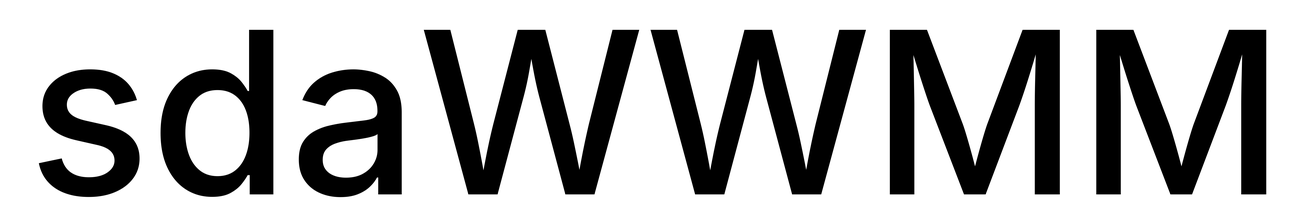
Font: Inter_Medium